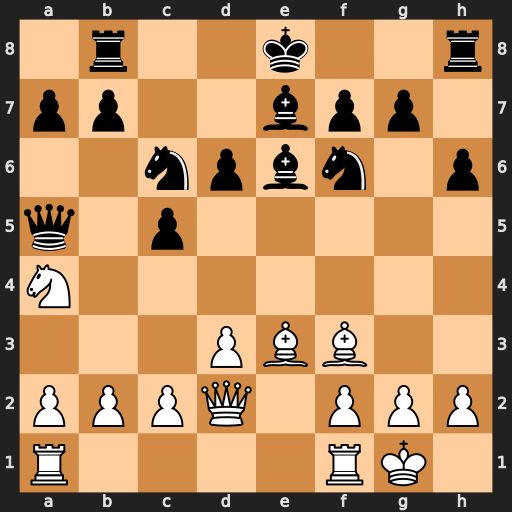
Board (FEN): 1r2k2r/pp2bpp1/2npbn1p/q1p5/N7/3PBB2/PPPQ1PPP/R4RK1
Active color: w
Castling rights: k
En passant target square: -
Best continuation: Bxc6+ bxc6 Qxa5